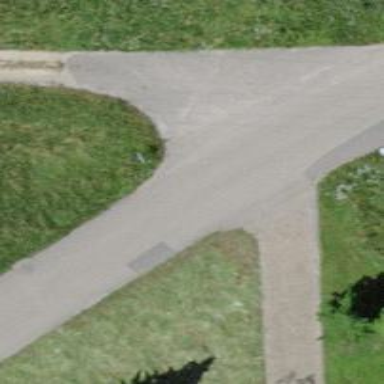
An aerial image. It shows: Unclassified road.